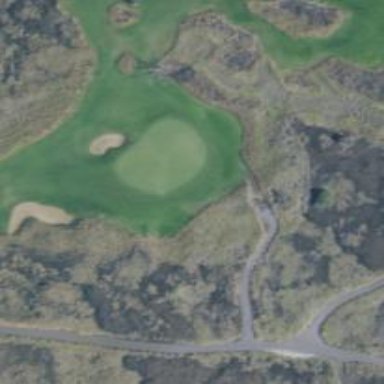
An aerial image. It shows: Path for both road and golf.